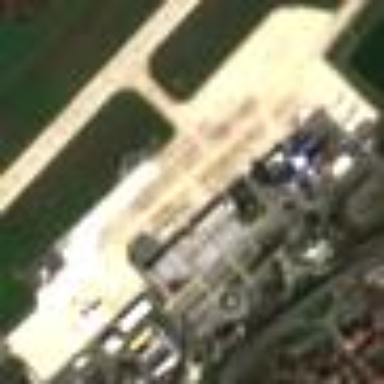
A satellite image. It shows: Apron area at the airport with ground surface.